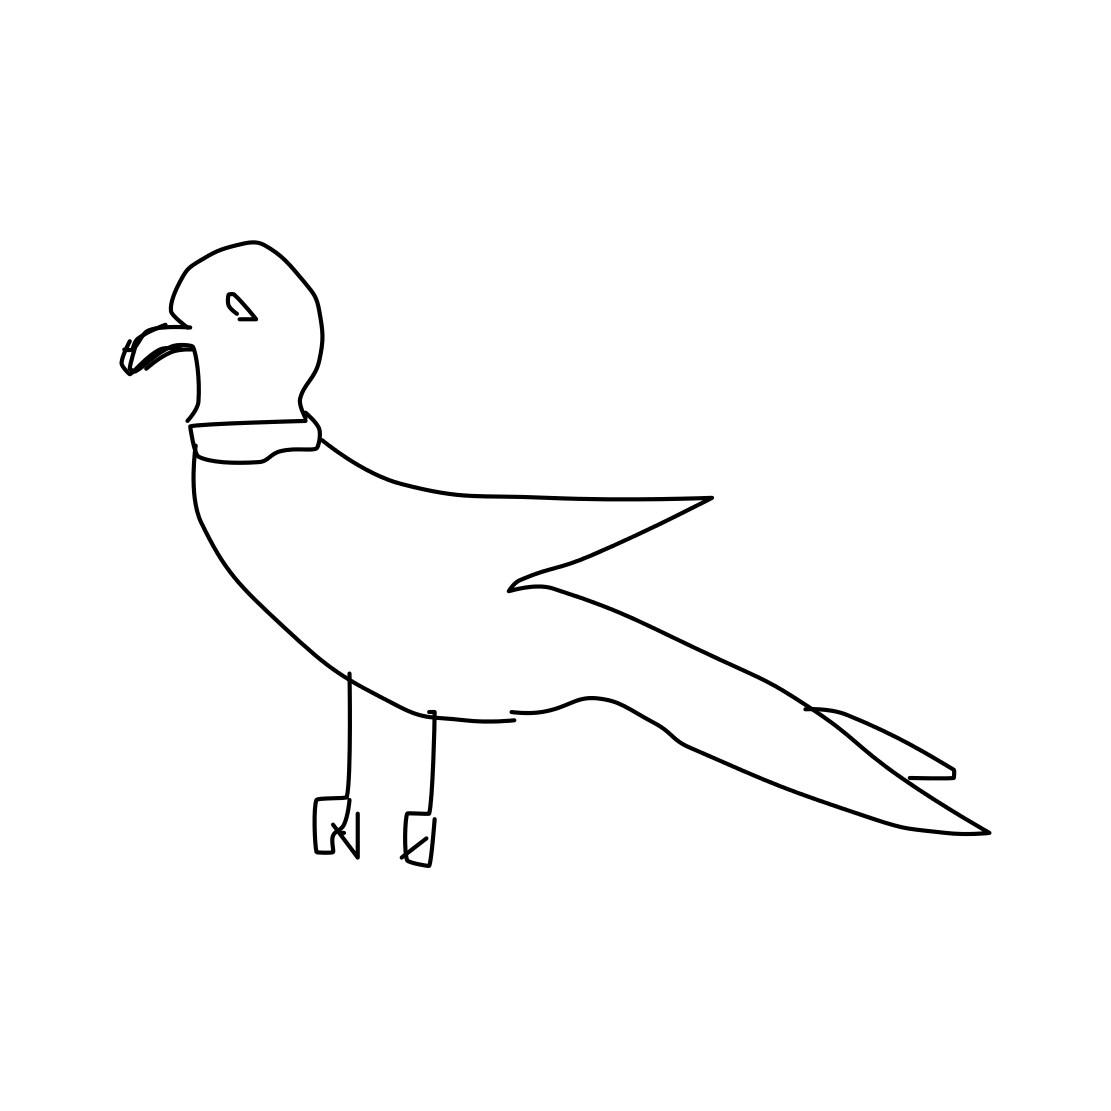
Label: parrot